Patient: sex M, age 57
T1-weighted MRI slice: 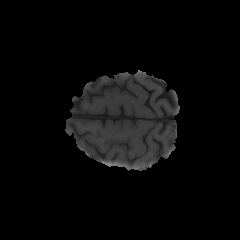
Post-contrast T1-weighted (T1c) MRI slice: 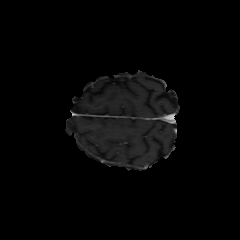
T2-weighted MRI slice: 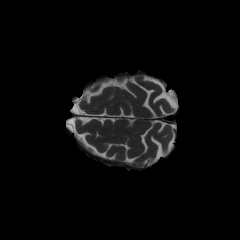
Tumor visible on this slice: no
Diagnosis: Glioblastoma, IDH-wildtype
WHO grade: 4